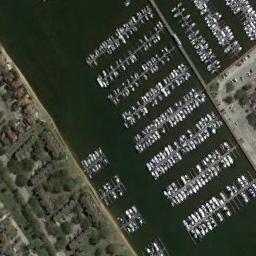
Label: harbor